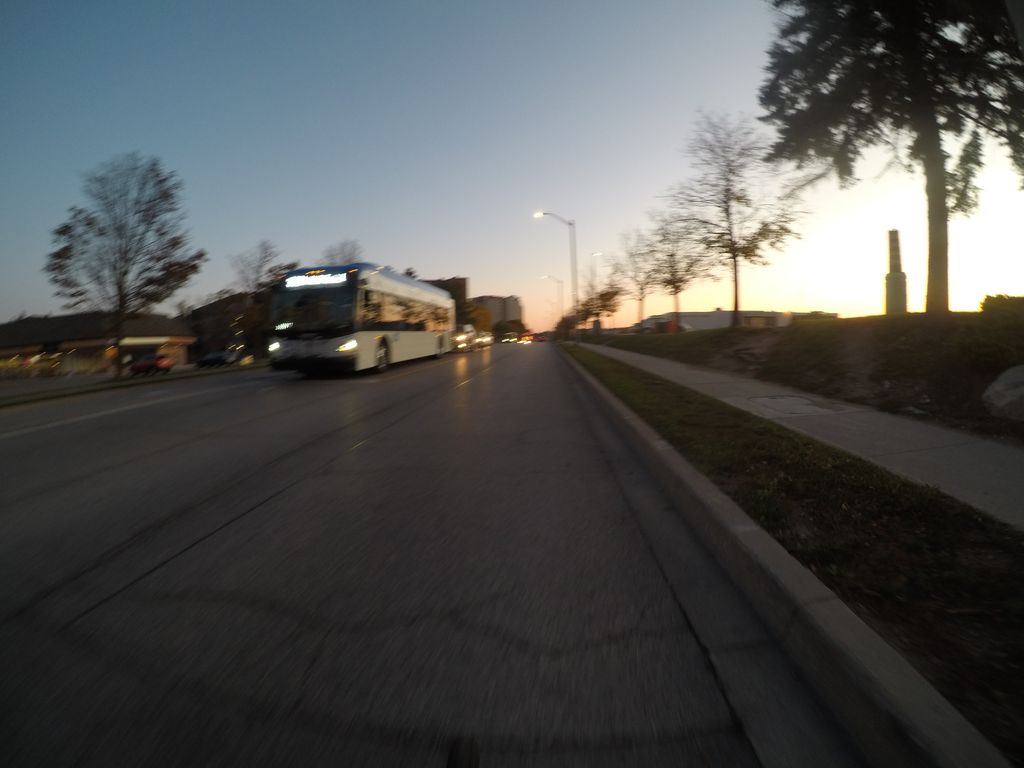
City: kitchener-waterloo